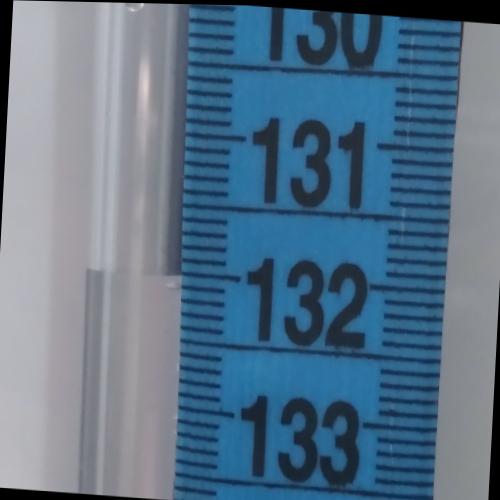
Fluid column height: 132.0 cm